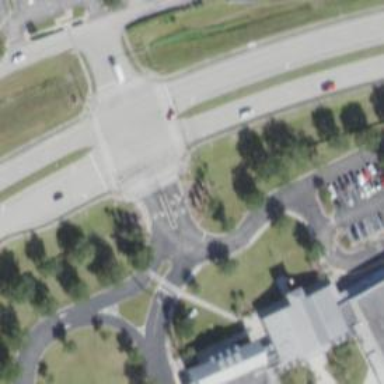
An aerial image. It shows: Service road with sidewalk on the left.